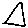
Label: triangle